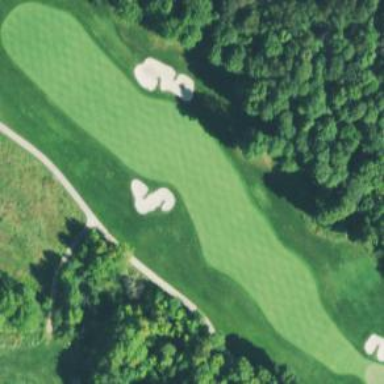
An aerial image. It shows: Scenic golf fairway.